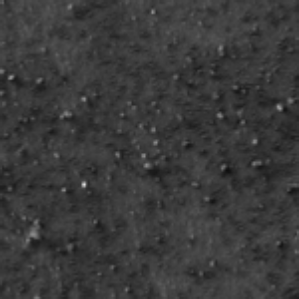
Label: frost